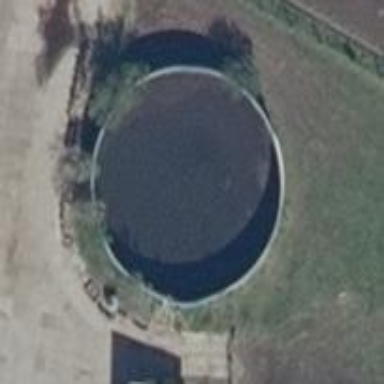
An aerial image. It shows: Storage tank with man-made structure.